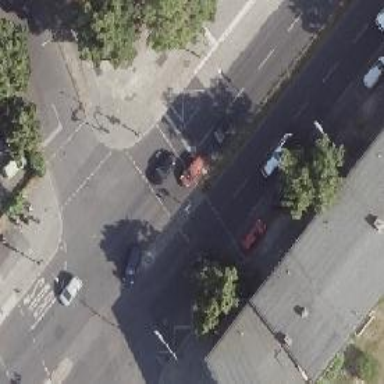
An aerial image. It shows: Asphalt footway with crossing controlled by traffic signals.